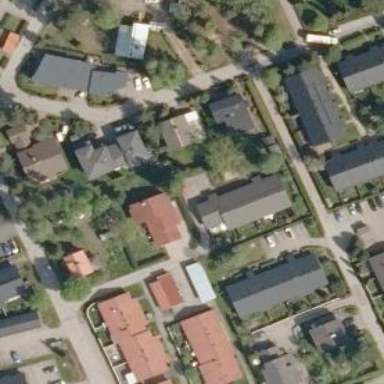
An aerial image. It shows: Driveway.